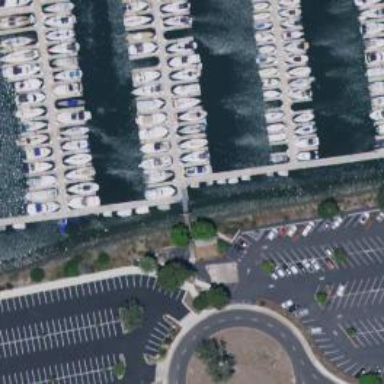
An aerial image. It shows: Man-made pier.